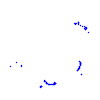
Particle: proton